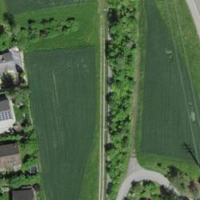
EUNIS habitat code: 57
Species observed at this site:
Corylus avellana